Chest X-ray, PA view. Patient: 38 years old, sex M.
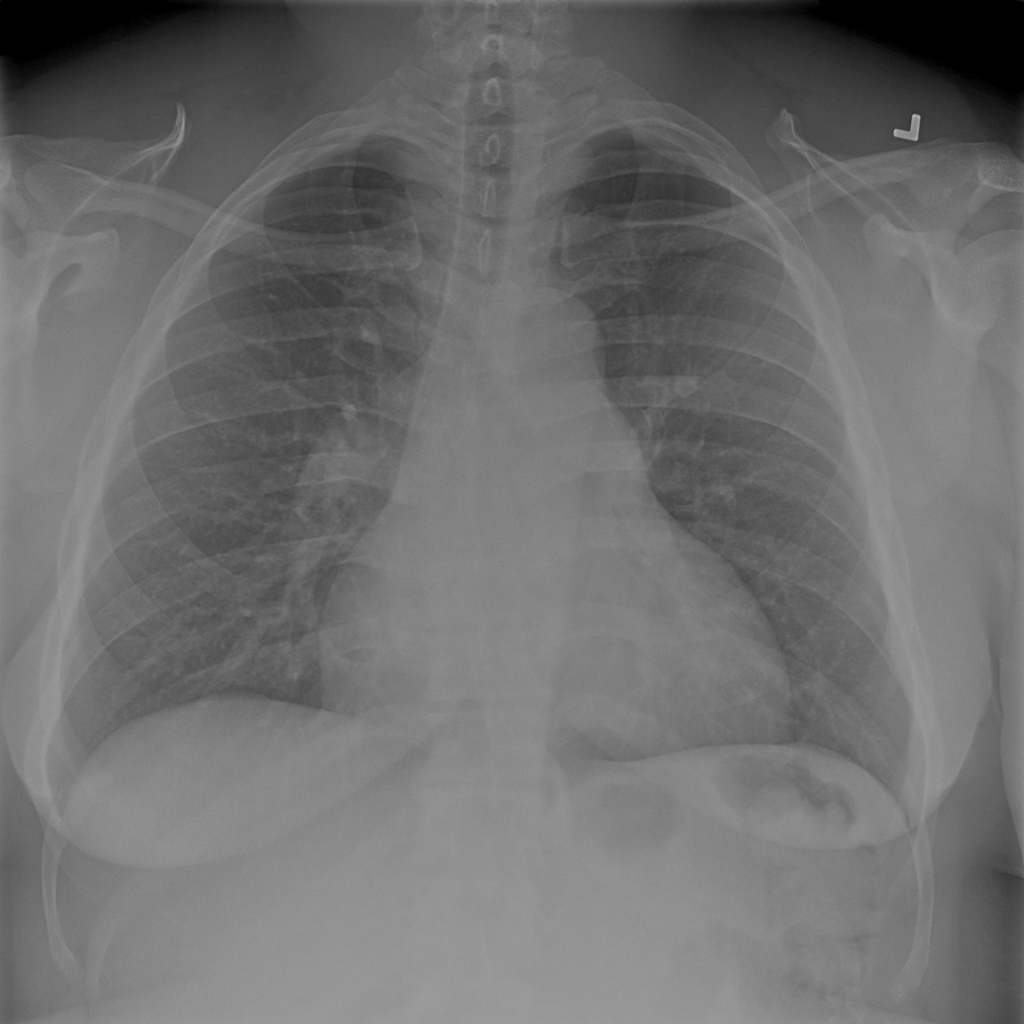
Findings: Infiltration